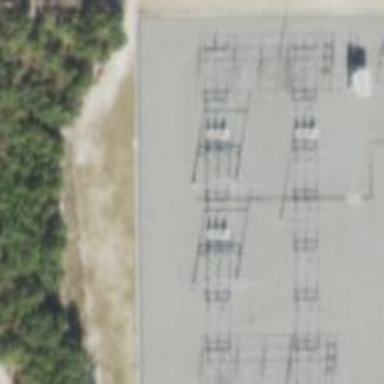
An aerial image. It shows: Switch used for power control.